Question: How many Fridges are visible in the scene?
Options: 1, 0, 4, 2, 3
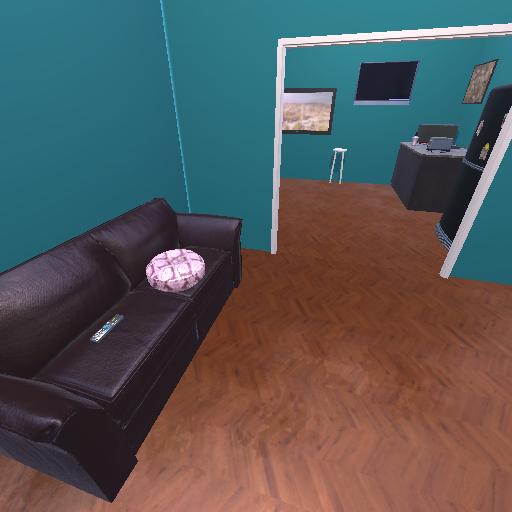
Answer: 1